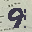
Label: 9